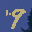
Label: 9